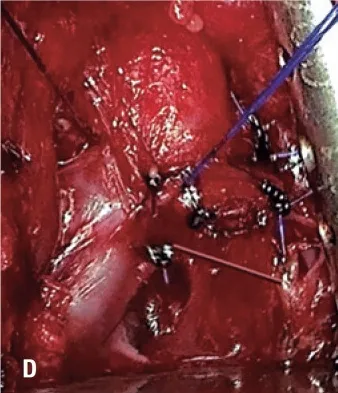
Airway reconstruction strategy; Blue dotted arrow- proximal trachea; Yellow dotted arrow - right main bronchus; Green dotted arrow - left main bronchus; (D) Image after slide tracheoplasty: the anterior wall of the anastomosis was constructed from the proximal tracheal stump and the posterior wall from the distal stump.
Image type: medical_photograph (other_medical_photograph)